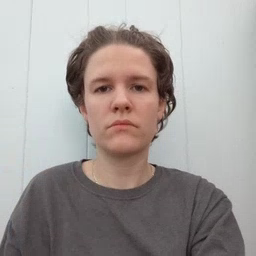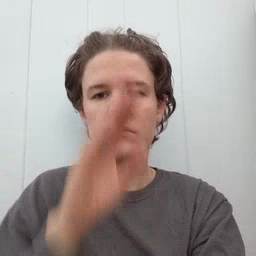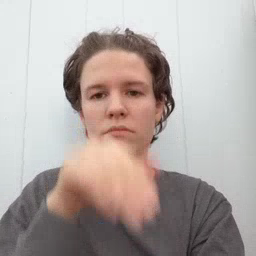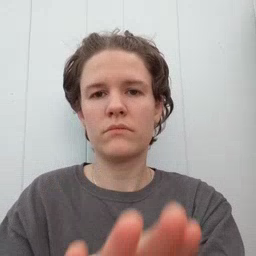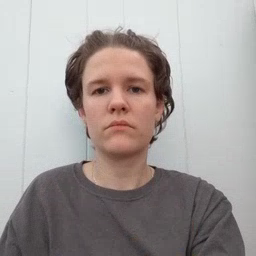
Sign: elephant